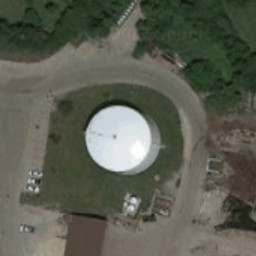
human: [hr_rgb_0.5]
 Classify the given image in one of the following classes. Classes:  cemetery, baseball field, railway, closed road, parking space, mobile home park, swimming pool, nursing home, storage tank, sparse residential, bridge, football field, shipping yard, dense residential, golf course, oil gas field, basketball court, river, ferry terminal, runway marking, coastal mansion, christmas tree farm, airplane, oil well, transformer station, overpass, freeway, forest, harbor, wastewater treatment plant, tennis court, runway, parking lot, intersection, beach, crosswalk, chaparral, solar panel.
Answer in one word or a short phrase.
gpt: storage tank